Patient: sex M, age 64
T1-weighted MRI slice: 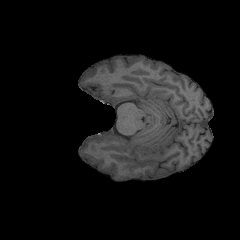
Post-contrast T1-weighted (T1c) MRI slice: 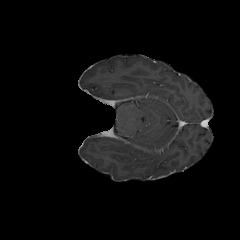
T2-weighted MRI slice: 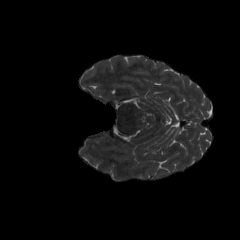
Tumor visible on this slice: no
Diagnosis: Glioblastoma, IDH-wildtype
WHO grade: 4